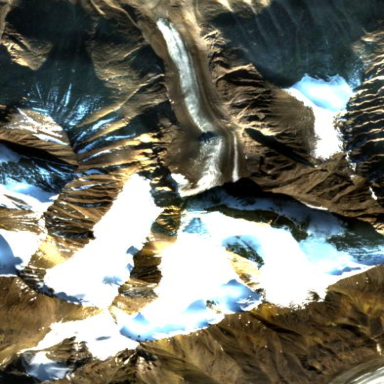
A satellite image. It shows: Majestic glacier in the distance.